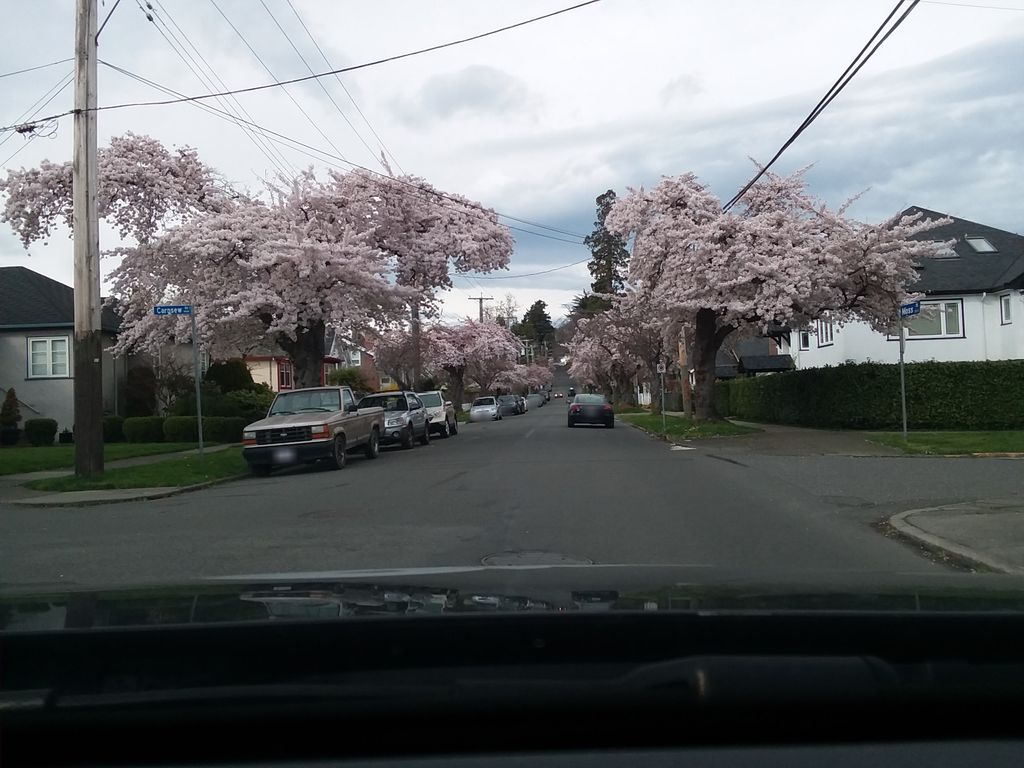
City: victoria